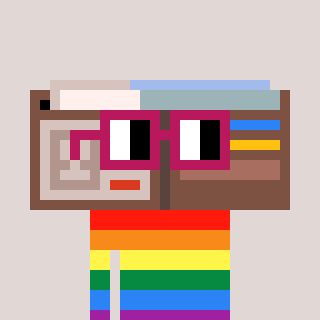
a pixel art character with square dark red glasses, a wallet-shaped head and a cold-colored body on a warm background